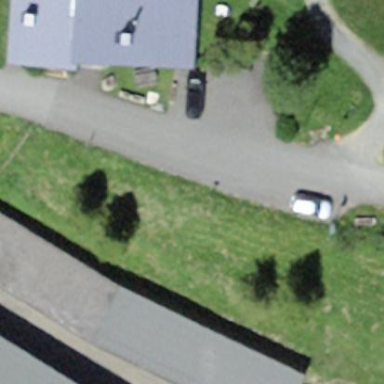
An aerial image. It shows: Group of garages.